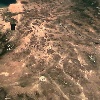
Label: land